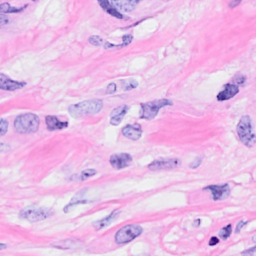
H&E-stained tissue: Breast